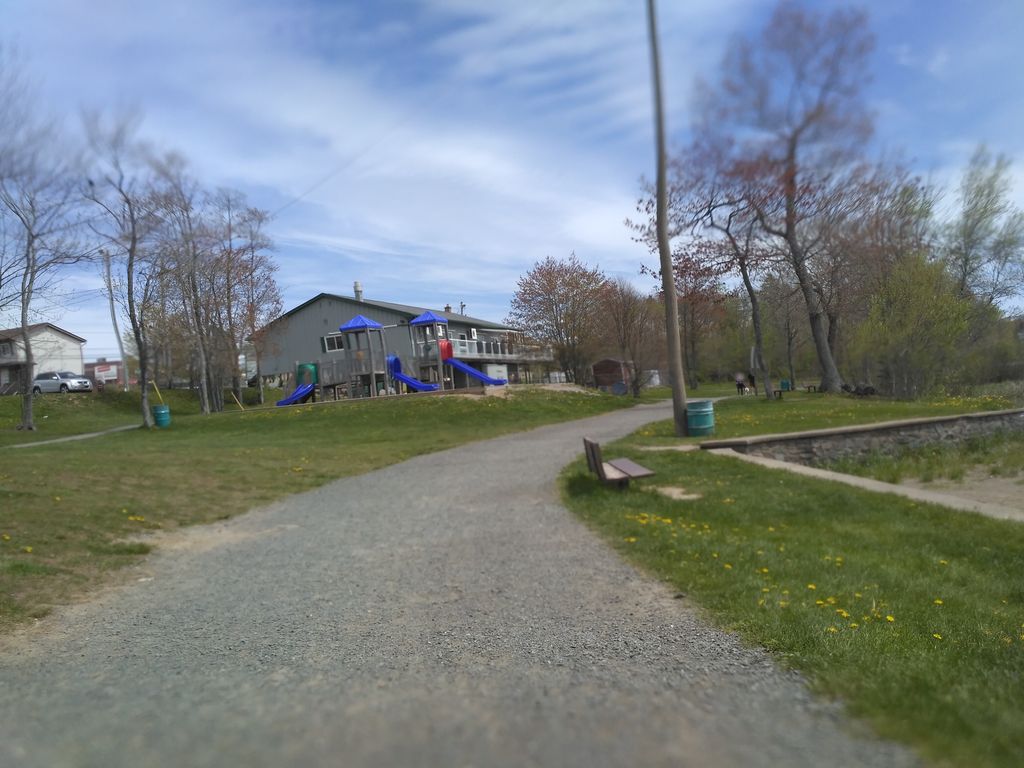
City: halifax